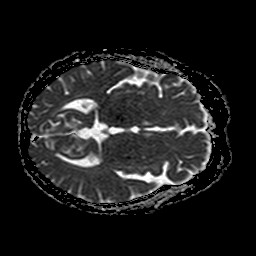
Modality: ADC
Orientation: axial
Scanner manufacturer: philips
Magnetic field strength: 1.5 T
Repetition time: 3.679 s
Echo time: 0.09411 s